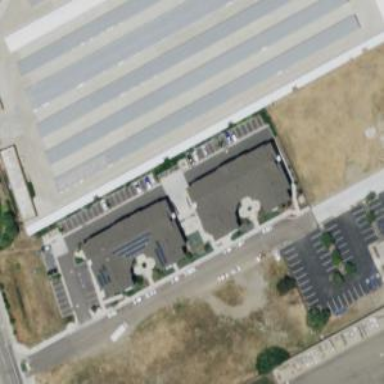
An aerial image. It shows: Storage rental shop located in building.